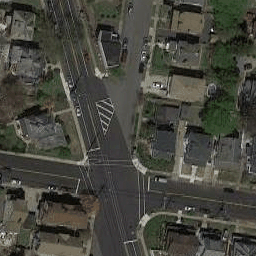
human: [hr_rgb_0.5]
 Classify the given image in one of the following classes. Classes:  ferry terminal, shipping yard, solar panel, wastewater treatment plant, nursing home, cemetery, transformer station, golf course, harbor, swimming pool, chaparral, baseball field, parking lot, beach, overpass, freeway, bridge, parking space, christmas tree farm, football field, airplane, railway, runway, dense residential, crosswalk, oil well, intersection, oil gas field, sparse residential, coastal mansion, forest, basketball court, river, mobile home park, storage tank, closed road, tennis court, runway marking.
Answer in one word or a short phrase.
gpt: intersection